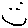
Label: smiley face